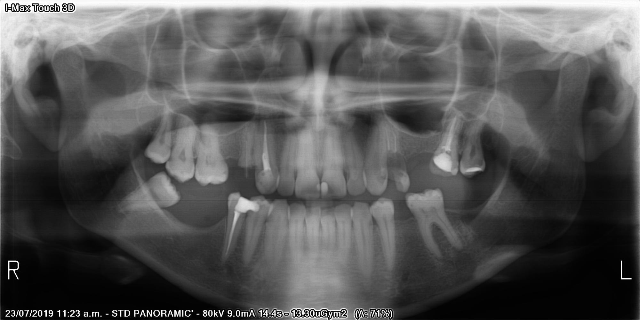
adult